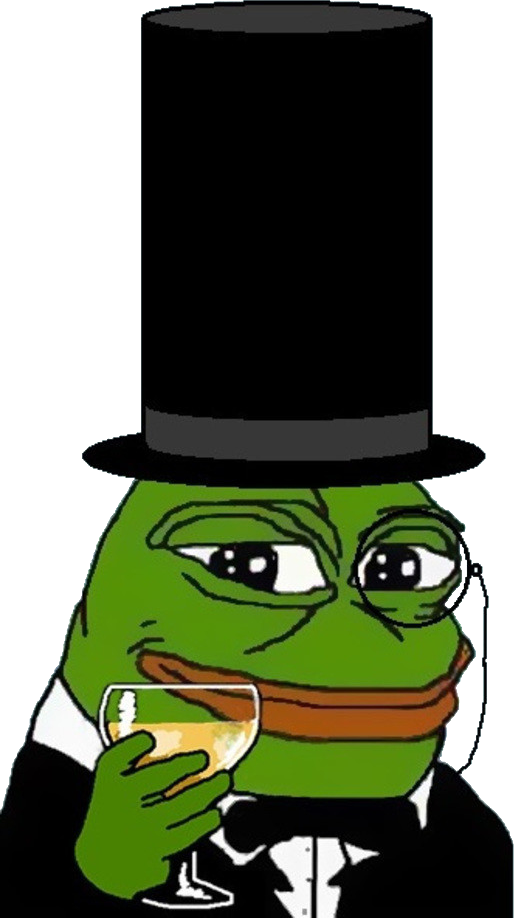
Label: 5_Pepe